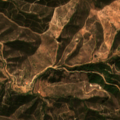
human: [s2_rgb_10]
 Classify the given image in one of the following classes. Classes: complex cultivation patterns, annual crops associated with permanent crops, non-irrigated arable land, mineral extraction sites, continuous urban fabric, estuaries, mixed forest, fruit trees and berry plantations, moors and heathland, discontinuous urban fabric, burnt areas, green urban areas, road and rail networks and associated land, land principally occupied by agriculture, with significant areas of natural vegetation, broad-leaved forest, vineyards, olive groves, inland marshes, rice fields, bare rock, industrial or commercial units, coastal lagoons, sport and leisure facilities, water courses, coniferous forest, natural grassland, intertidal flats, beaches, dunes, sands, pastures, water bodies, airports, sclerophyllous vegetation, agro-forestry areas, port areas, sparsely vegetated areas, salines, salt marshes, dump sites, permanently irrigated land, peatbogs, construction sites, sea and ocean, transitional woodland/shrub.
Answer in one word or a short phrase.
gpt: sclerophyllous vegetation, transitional woodland/shrub